Brain MRI, t1w sequence, axial 2D slice.
Patient: age 27, sex F, weight 95 kg, height 1.95 m
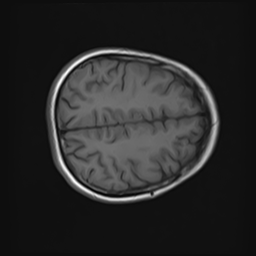